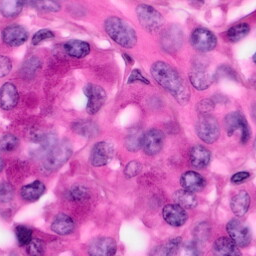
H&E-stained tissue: Pancreatic